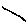
Label: line